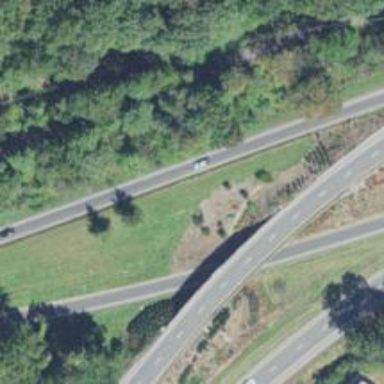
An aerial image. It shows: Motorway link.